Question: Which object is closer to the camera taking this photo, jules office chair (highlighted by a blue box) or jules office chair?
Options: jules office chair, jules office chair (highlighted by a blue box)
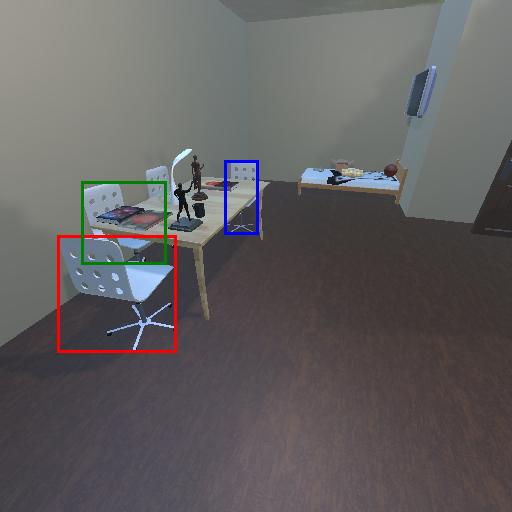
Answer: jules office chair